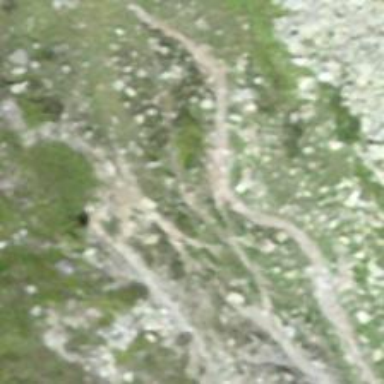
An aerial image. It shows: Path.